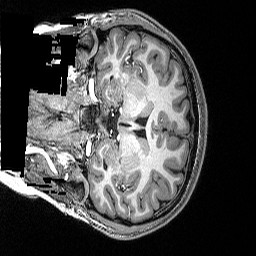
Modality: T1w
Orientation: coronal